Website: crate-barrel
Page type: newsletter-management
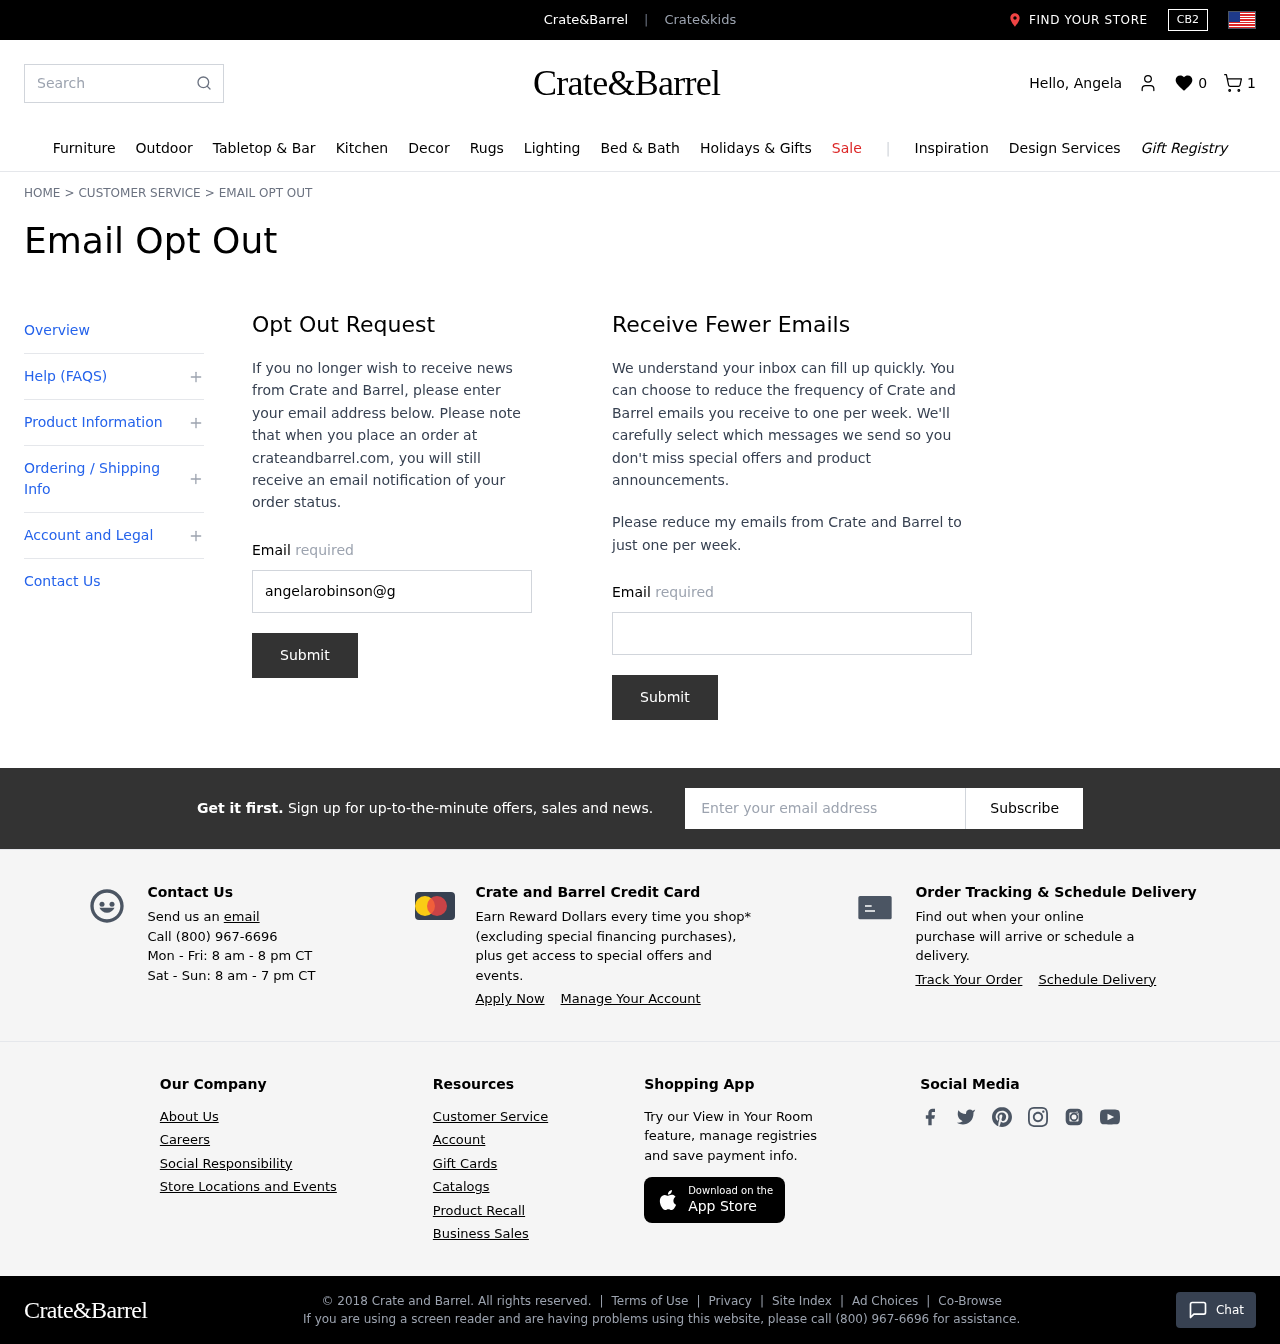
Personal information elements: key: PII_EMAIL
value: angelarobinson@gmail.com
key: PII_EMAIL2
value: angelarobinson@gmail.com
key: PII_EMAIL3
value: angelarobinson@gmail.com
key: PII_FIRSTNAME
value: Angela
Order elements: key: ORDER_NUM_ITEMS
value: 1
Search elements: key: HEADER_SEARCH
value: Search
Other elements: key: WISHLIST_COUNT
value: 0